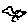
Label: bird